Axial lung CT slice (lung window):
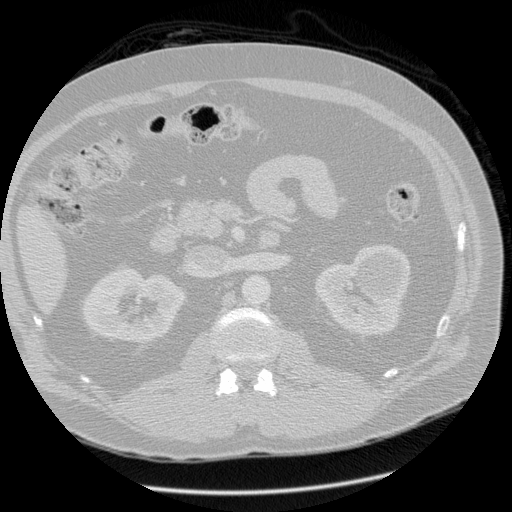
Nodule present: no